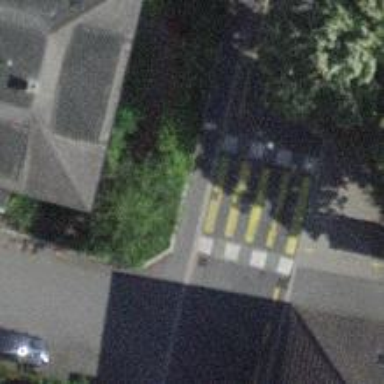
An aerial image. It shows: Kerb serving as barrier.